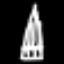
Label: pencil